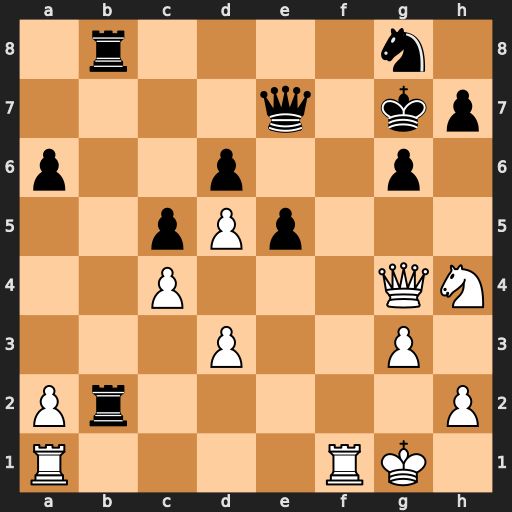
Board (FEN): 1r4n1/4q1kp/p2p2p1/2pPp3/2P3QN/3P2P1/Pr5P/R4RK1
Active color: w
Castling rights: -
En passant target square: -
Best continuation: Nf5+ Kh8 Nxe7